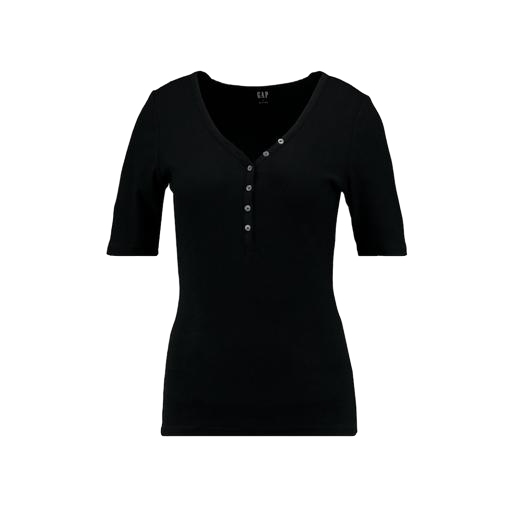
black nly half button shirt, black t-shirt basique jersey, black henley tee, white background